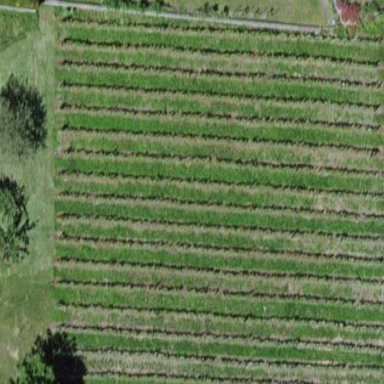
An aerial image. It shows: Vineyard.